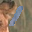
Label: 1